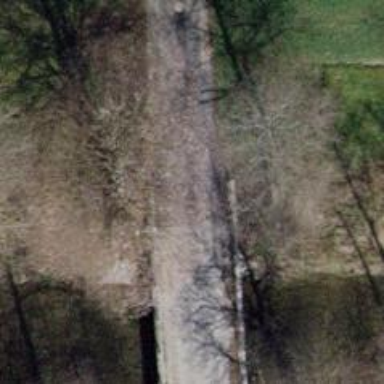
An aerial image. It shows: Unclassified road with bridge.